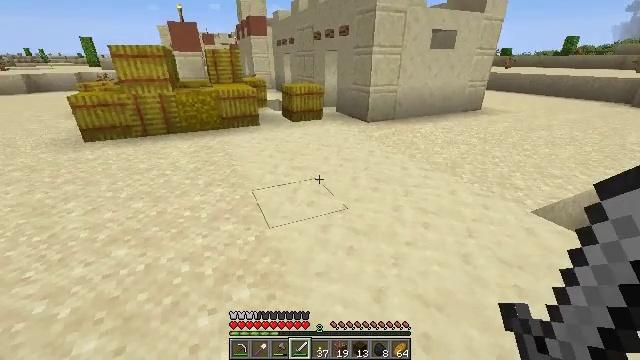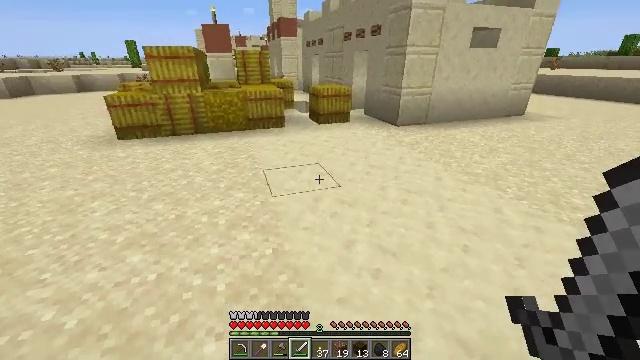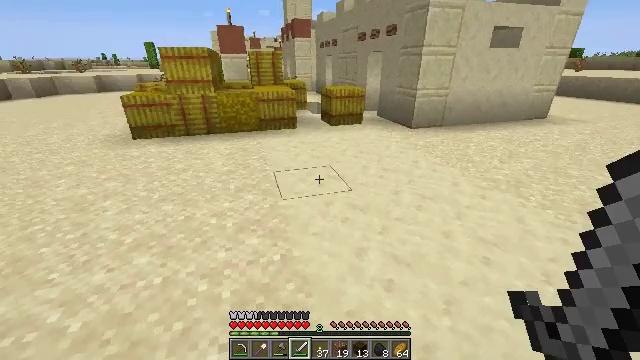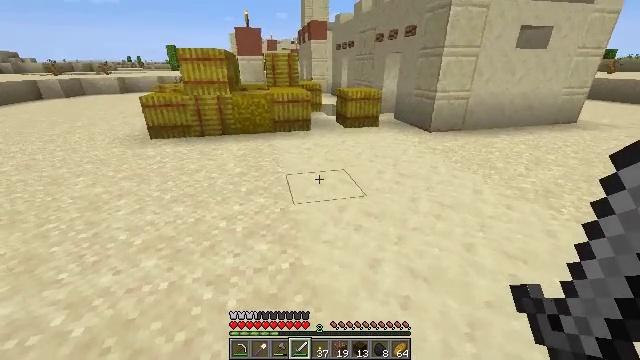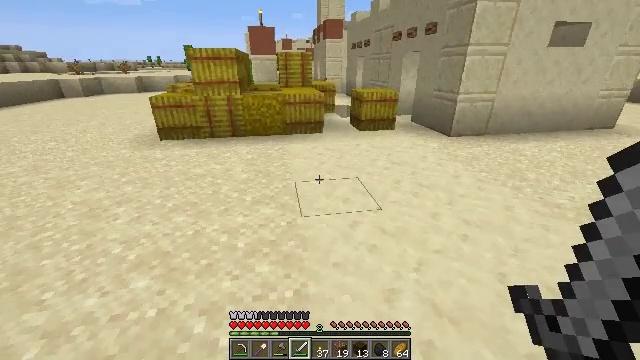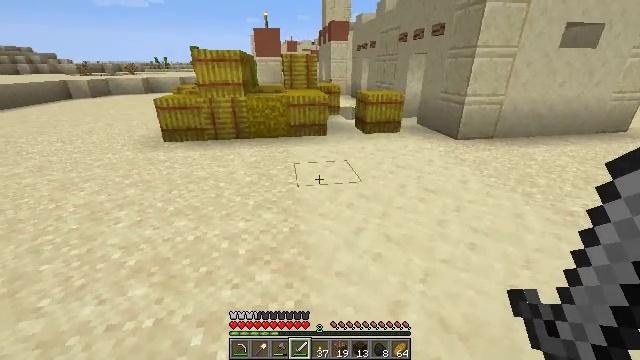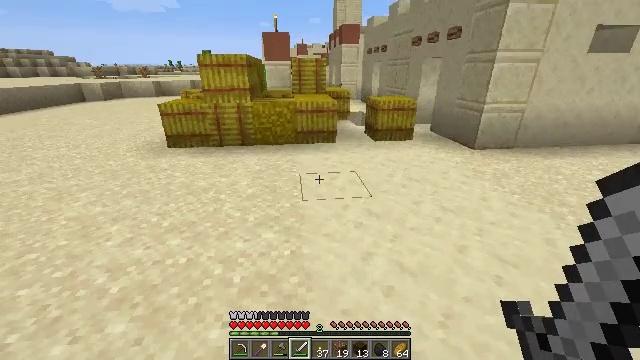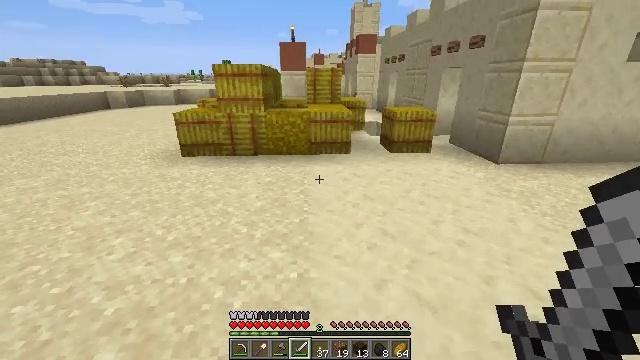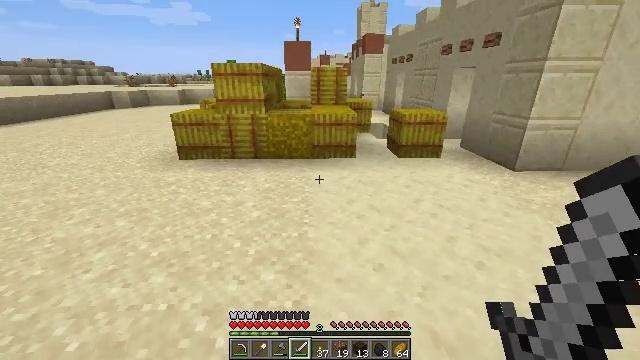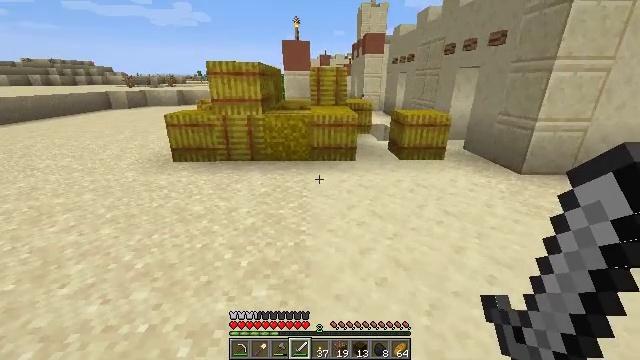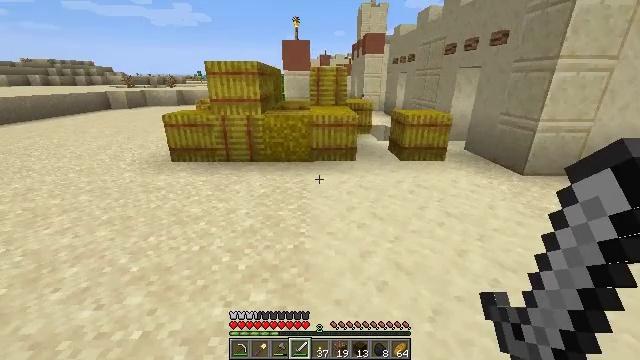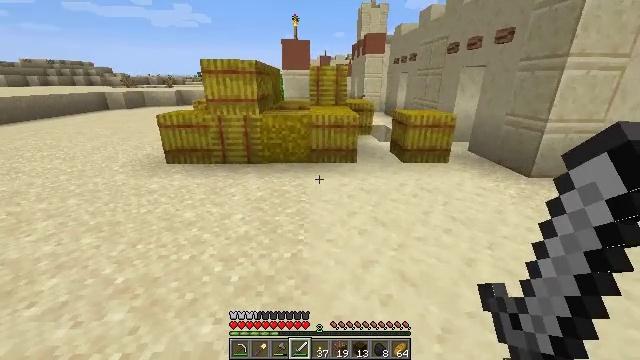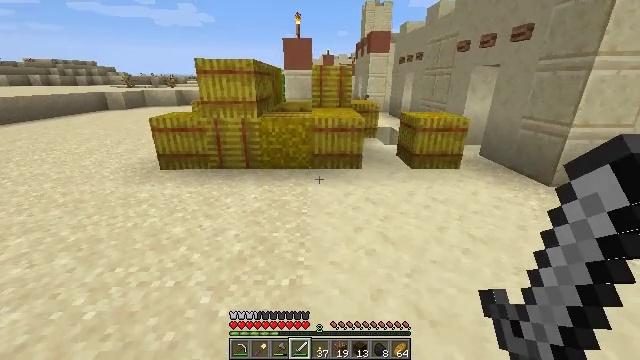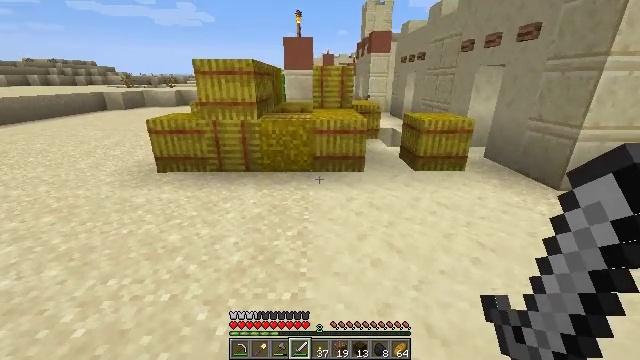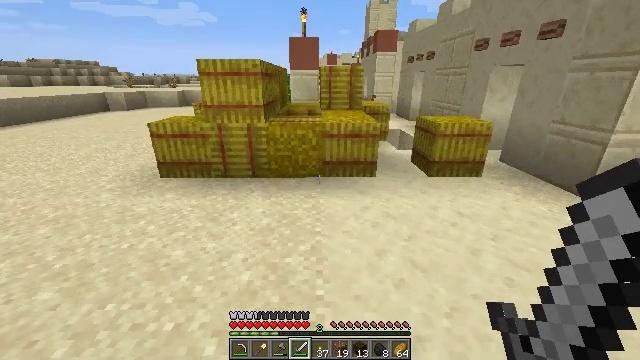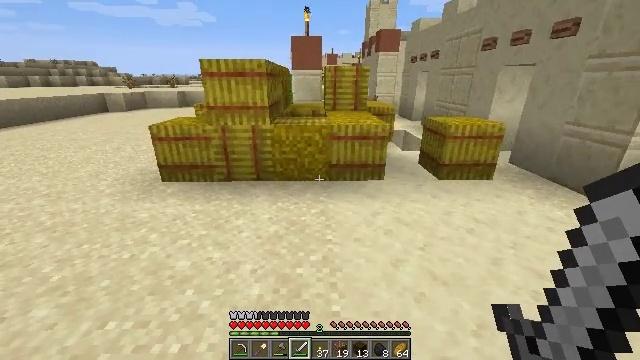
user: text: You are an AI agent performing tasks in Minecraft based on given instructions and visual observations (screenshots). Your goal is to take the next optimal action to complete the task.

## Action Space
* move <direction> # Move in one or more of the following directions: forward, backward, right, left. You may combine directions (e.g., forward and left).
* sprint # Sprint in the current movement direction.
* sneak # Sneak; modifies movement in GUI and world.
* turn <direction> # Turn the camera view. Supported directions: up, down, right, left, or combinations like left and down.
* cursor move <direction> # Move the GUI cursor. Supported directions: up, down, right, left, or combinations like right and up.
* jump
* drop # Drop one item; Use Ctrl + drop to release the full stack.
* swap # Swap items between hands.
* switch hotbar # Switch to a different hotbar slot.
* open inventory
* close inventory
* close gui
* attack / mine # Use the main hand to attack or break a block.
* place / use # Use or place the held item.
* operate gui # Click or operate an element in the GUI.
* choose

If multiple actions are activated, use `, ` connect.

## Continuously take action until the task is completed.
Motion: motion action
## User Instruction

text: Mine a hay block from the field.
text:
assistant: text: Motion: move forward, turn left
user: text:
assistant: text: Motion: move forward, turn left
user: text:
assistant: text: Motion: move forward, turn left
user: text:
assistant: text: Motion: move forward, turn left
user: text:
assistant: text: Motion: move forward, turn left
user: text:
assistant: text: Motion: move forward, turn left
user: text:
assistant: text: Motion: move forward, turn left and up
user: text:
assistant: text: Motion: move forward, turn left
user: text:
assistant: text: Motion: move forward
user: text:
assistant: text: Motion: move forward
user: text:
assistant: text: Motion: move forward
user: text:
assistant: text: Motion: move forward
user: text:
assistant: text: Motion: move forward and move left
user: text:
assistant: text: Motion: move forward and move left
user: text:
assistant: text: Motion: move forward and move left
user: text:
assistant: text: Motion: move forward and move left
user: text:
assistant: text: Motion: move forward and move left
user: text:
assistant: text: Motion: move forward and move left
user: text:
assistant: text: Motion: move forward and move left
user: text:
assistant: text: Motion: move forward and move left
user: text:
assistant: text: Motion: move forward and move left
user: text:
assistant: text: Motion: move forward and move left, turn right
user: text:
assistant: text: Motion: move forward and move left, turn right and up
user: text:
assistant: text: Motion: move forward and move left, turn right and up
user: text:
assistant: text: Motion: move forward and move left, turn right and up
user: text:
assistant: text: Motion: move forward and move left, turn right and up
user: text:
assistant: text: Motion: move forward and move left, turn right and up
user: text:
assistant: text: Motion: move forward and move left, turn right and up
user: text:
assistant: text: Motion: move forward and move left, turn right and up
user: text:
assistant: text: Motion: move forward and move left, turn right, attack / mine